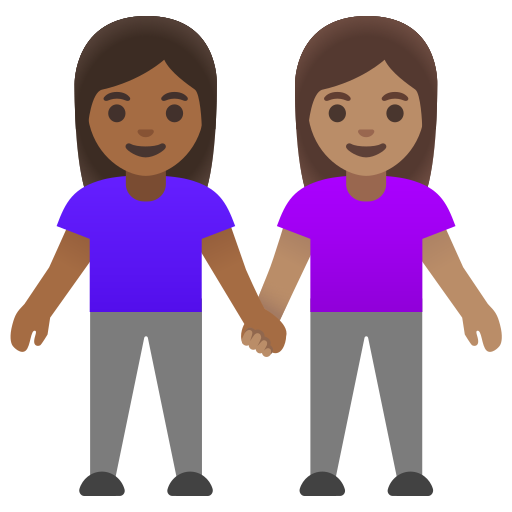
Emoji: 👩🏾‍🤝‍👩🏽